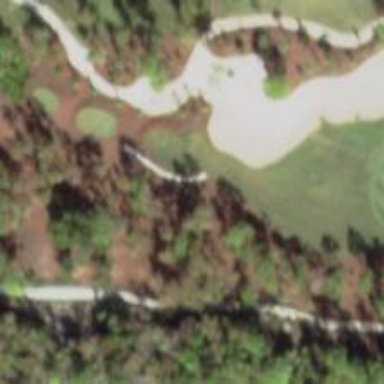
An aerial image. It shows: Path used for both walking and golf.